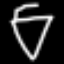
Label: diamond